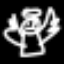
Label: angel